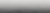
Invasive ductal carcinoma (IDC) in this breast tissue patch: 0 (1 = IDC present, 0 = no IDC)